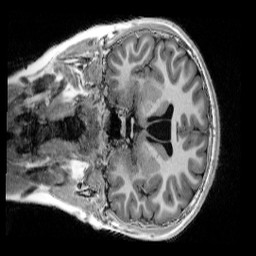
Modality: UNIT1_denoised
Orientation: coronal
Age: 11
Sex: male
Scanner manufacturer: siemens
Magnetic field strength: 3 T
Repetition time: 4 s
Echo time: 0.00303 s